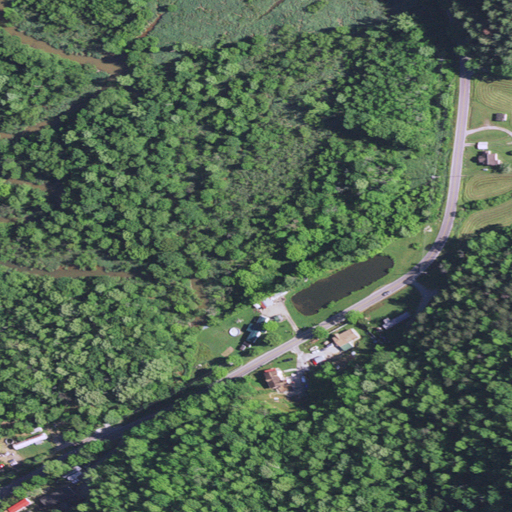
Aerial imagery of valley in Kentucky named Horse Hollow containing deciduous forest, woody wetlands, mixed forest, pasture, low intensity development, medium intensity development, and open development